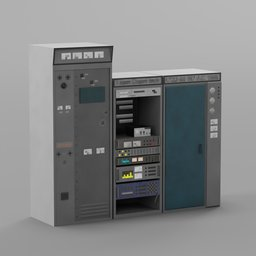
Label: electronics